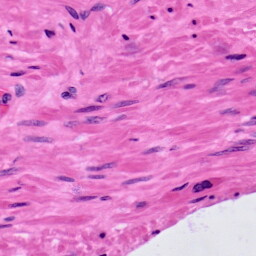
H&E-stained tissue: Prostate